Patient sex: M
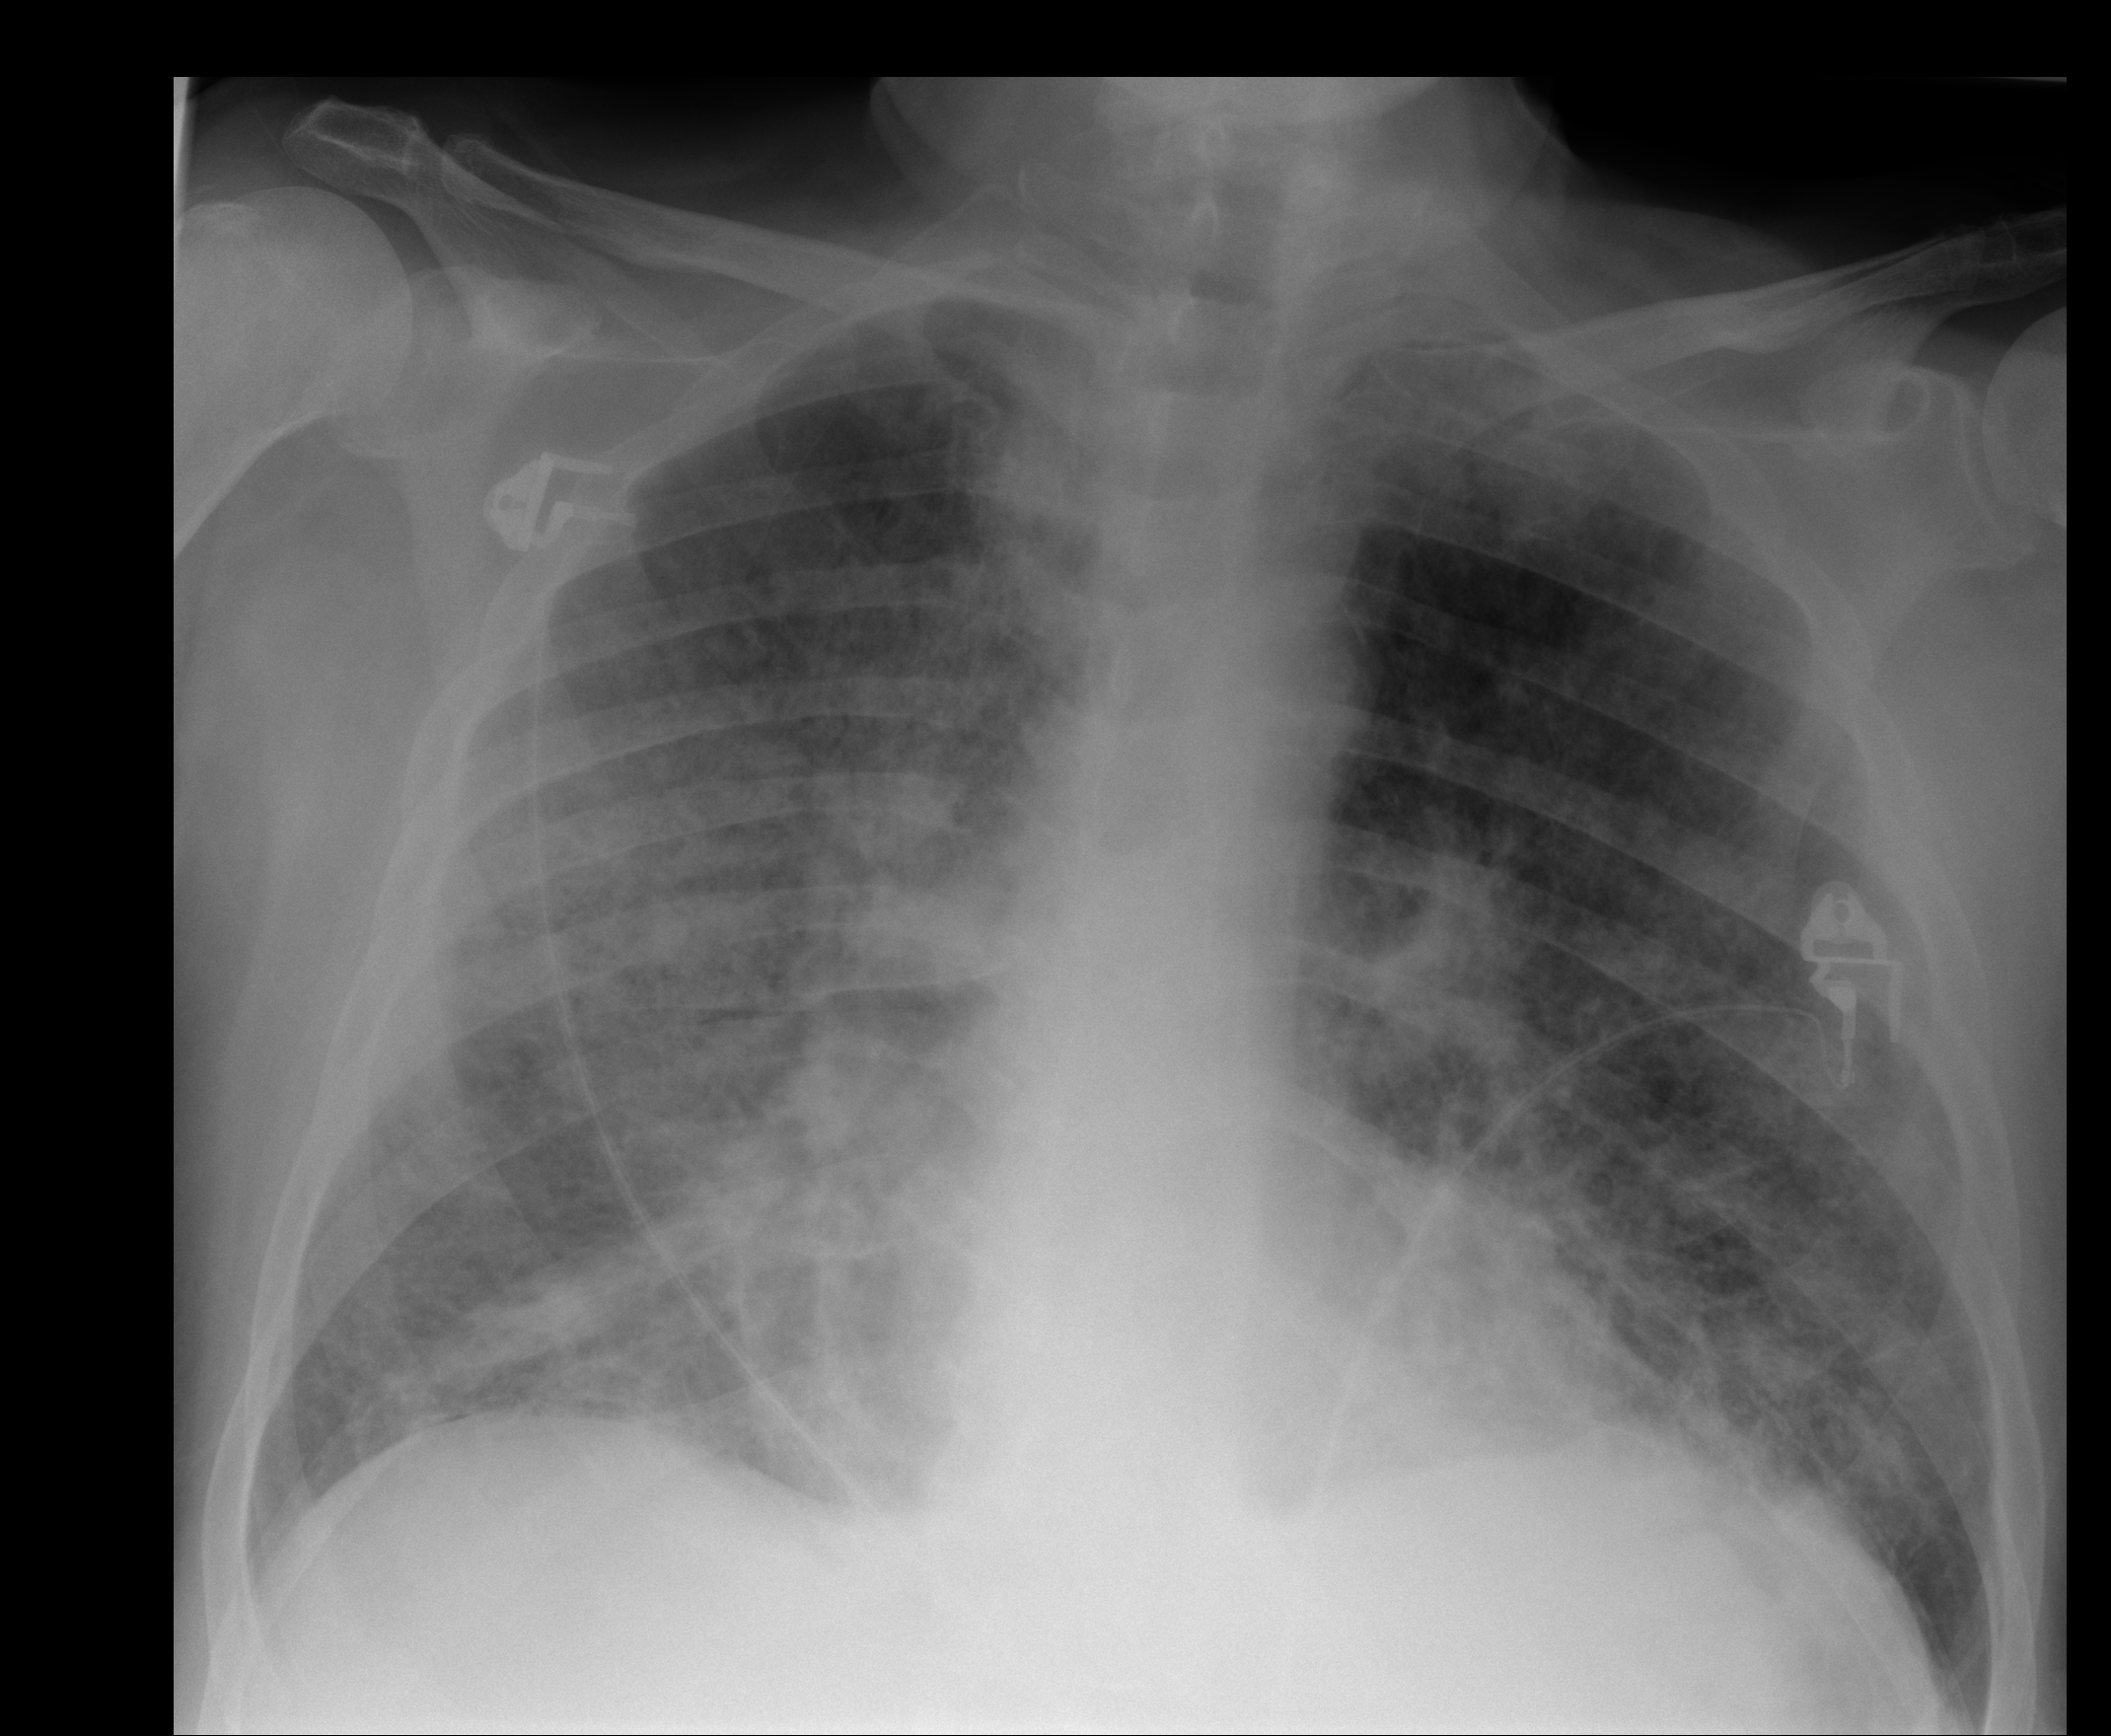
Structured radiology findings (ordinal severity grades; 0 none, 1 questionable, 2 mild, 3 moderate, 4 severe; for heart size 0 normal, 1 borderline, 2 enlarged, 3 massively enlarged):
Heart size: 0
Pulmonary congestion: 2
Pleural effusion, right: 1
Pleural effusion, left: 1
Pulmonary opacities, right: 4
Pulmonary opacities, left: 3
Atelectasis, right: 2
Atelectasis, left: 2